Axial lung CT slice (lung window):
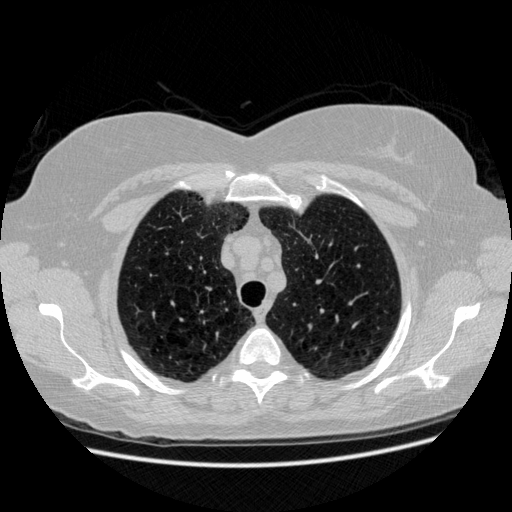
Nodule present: no